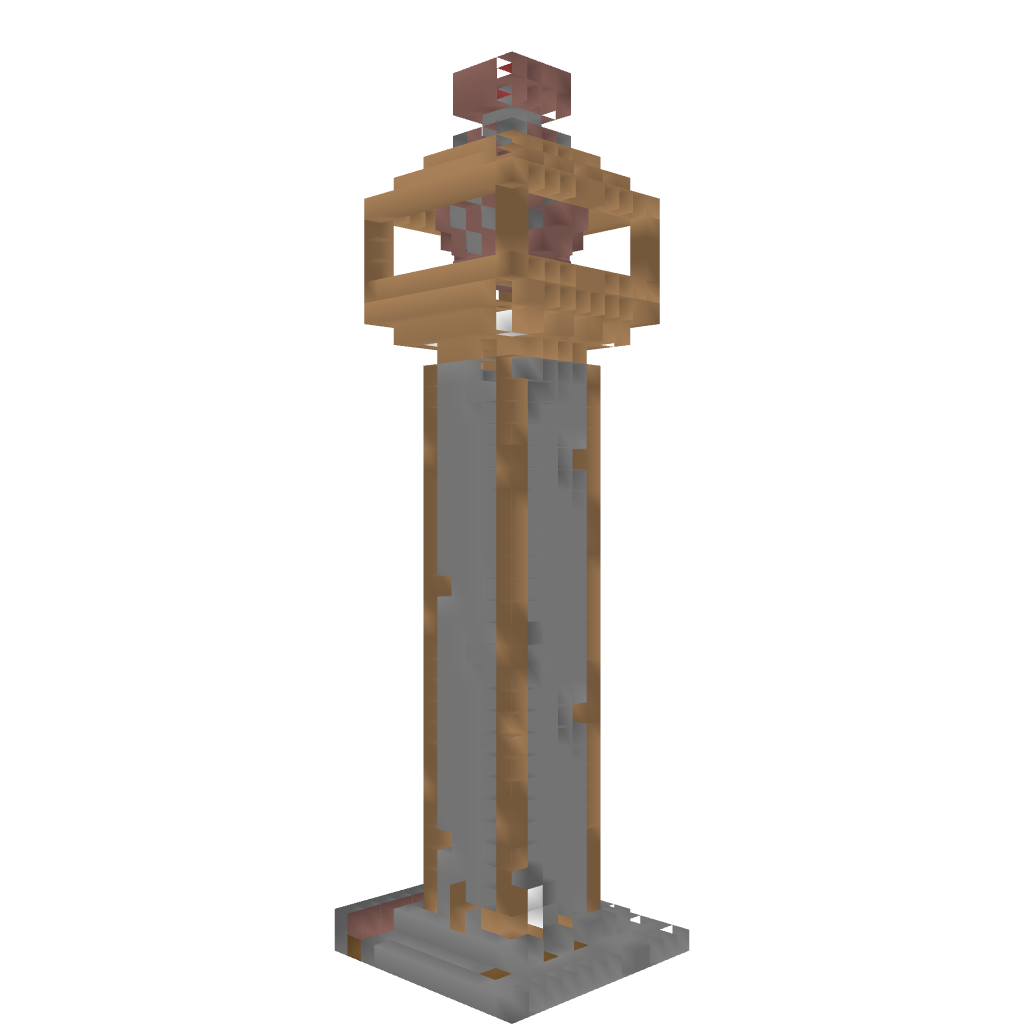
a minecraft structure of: Wood and Stone Watchtower high quality